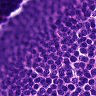
Metastatic tissue present: no